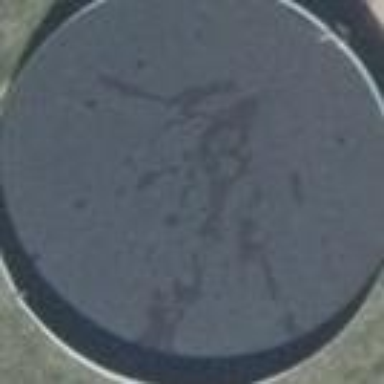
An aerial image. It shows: Storage tank with man-made structure.